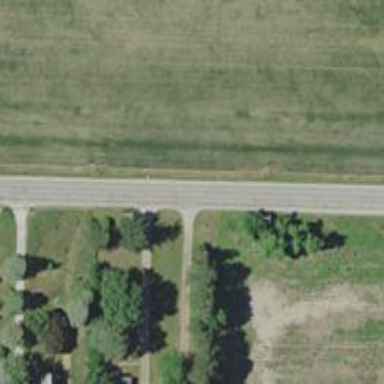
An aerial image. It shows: Tertiary road.